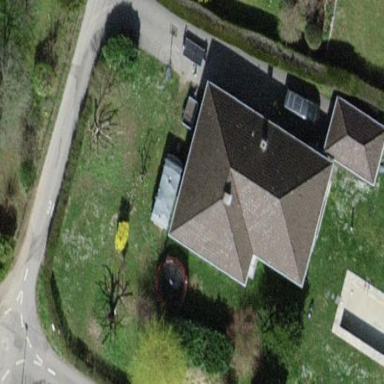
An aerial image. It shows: Detached building with quadruple saltbox roof shape.